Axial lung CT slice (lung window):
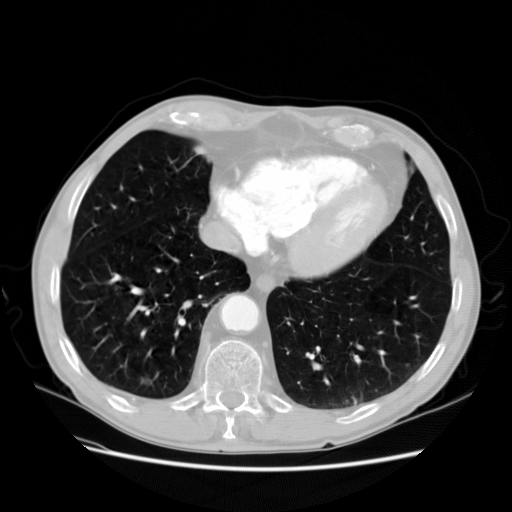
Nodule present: yes
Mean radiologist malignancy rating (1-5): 2